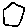
Label: hexagon